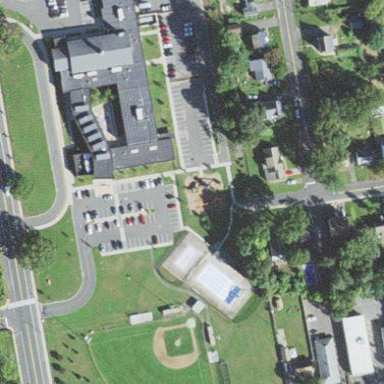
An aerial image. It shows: School.